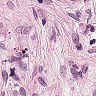
Metastatic tissue present: yes